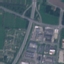
Label: Highway